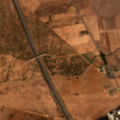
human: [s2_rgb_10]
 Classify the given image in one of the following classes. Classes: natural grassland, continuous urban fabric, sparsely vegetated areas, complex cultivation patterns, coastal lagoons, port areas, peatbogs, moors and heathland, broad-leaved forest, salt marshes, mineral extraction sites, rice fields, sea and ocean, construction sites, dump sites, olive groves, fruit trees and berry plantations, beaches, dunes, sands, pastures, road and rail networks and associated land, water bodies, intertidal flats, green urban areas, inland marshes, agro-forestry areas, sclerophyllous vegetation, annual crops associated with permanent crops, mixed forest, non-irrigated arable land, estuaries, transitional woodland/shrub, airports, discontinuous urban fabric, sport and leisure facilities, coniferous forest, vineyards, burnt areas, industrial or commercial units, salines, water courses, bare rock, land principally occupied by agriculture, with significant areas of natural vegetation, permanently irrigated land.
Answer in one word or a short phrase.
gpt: industrial or commercial units, non-irrigated arable land, annual crops associated with permanent crops, transitional woodland/shrub